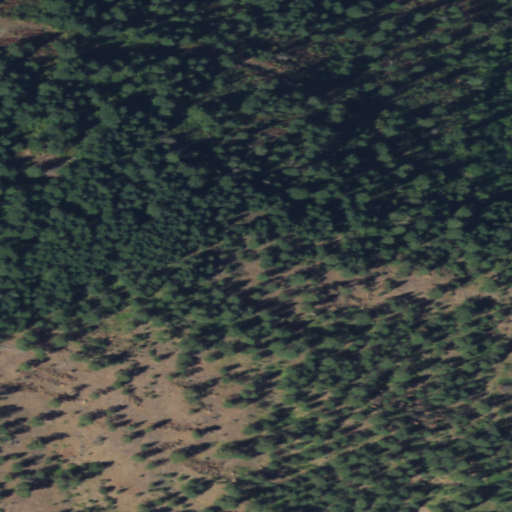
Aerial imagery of mountain in Washington named Middle Mountain containing evergreen forest and shrub